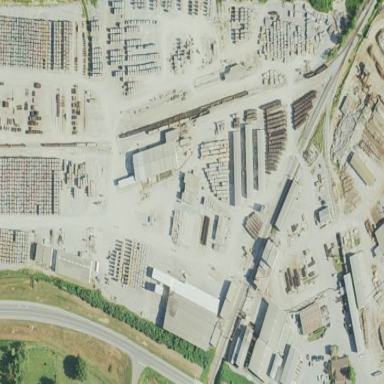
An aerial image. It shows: Industrial area with sawmill. The industrial zone includes works related to the sawmill.